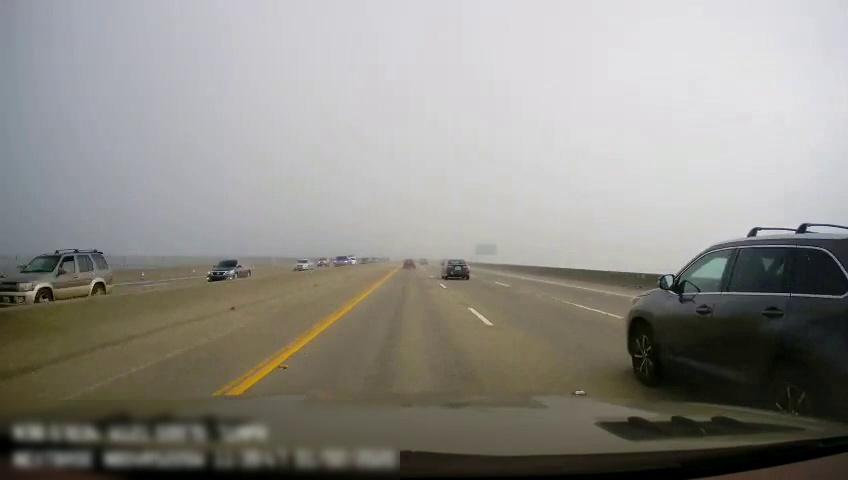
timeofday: Day
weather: Cloudy
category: Drivable Space
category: Drivable Space
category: Vehicles | SUV
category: Vehicles | Car
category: Vehicles | SUV
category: Vehicles | Car
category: Vehicles | SUV
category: Vehicles | Truck
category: Vehicles | Car
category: Vehicles | SUV
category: Vehicles | Car
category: Lanes | Current Lane
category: Lanes | Current Lane
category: Lanes | Alternate Lane
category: Lanes | Alternate Lane
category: Lanes | Alternate Lane
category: Lanes | Opposite Lane
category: Lanes | Opposite Lane
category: Traffic | Signs